Aerial crown-view tile of a tropical tree (Barro Colorado Island, Panama), acquired 20250512:
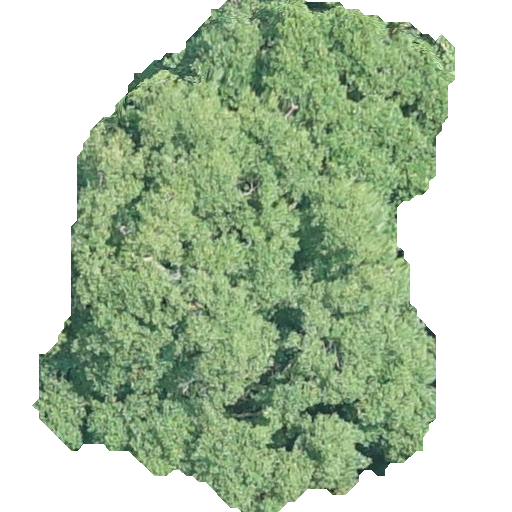
Species: Hieronyma alchorneoides
GBIF accepted scientific name: Hieronyma alchorneoides
Crown area: 232.32 m²